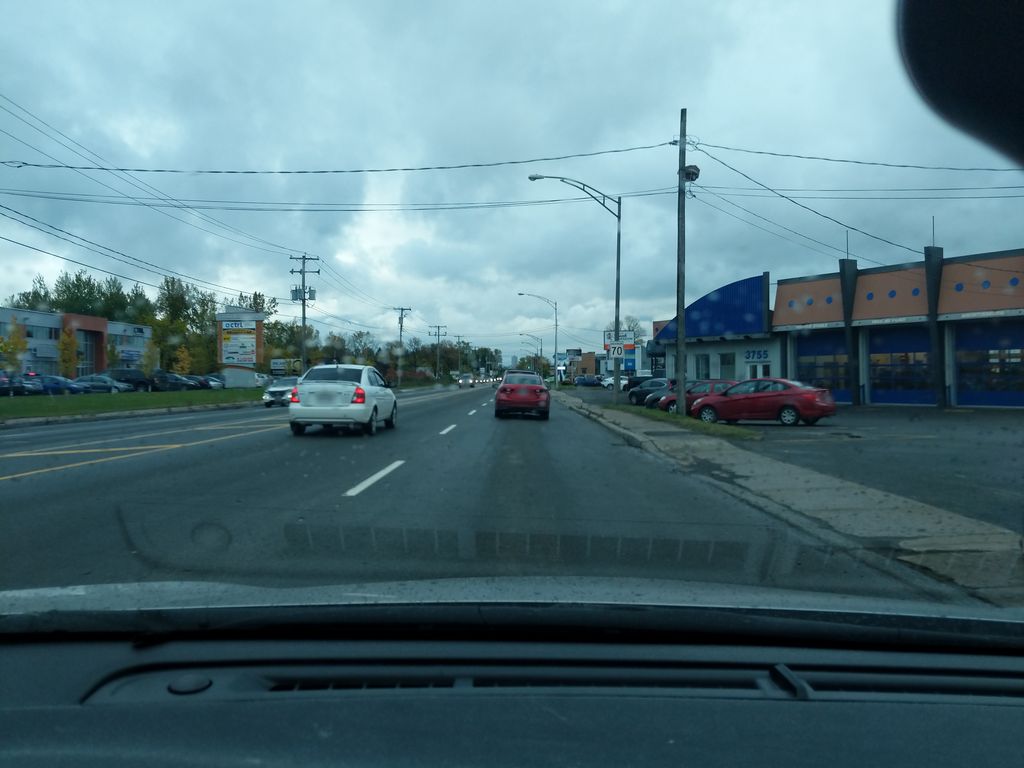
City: quebec_city